Question: It looks like the lack of animation was a bug in iOS 7.0, and has been fixed in iOS 7.1.
Normally, when you tap inside a search bar in iOS 7, it has a nice little animation where the magnifying glass and "Search" text slides from the middle of the search bar to the left side. However, if I put the search bar in the navigation bar instead of within a table view, it no longer animates. Instead, the magnifying glass and "Search" text jumps instantly to the left side of the search bar.
You can see this really easily using Apple's <URL>. Open up the storyboard. Add a boolean runtime attribute 'displaysSearchBarInNavigationBar' on Search Display Controller, and check the checkbox it creates. Then, move the Search Bar up a level in the tree, so it is outside of the Table View. Run the project, and the search bar should now be in the navigation bar. Note that when you tap in the search bar, it doesn't animate.
Has anyone successfully put a UISearchBar in the navigation bar in iOS 7, and had it animate properly?
To be clear, my problem is that there is no animation of the search bar between the first and second screenshots below, when the user taps on the search bar.

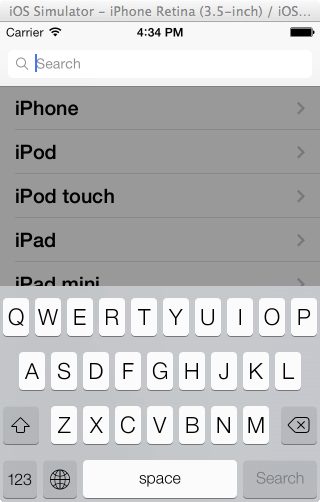
Answer: In iOS 7, the UISearchDisplayController supports this by default. Set the UISearchDisplayController's 'displaysSearchBarInNavigationBar = YES' for to get this working easily.
Starting in iOS 7.0, you can use a search display controller with a
navigation bar (an instance of the UINavigationBar class) by
configuring the search display controller's
displaysSearchBarInNavigationBar and navigationItem properties.
Remove the search bar from the table view. Using displaysSearchBarInNavigationBar means that UISearchDisplayController will take care of placing the search bar in the hierarchy for you.
'''
- (void)viewDidLoad
{
self.searchDisplayController.displaysSearchBarInNavigationBar=YES;
}
'''

This was not animation first time tap but the animation works good in cancel moments:
'''
- (void)searchBarTextDidBeginEditing:(UISearchBar *)searchBar
{
[searchBar setShowsCancelButton:YES animated:YES];
}
-(void)searchBarTextDidEndEditing:(UISearchBar *)searchBar
{
[searchBar setShowsCancelButton:NO animated:YES];
}
'''